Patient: sex F, age 65
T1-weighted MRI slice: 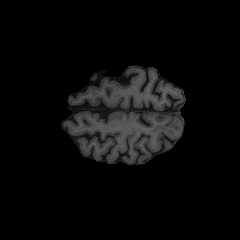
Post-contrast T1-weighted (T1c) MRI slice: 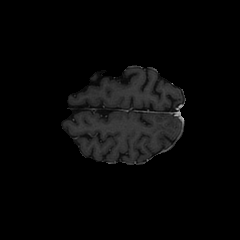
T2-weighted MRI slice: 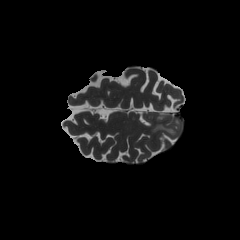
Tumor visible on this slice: yes
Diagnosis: Glioblastoma, IDH-wildtype
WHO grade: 4